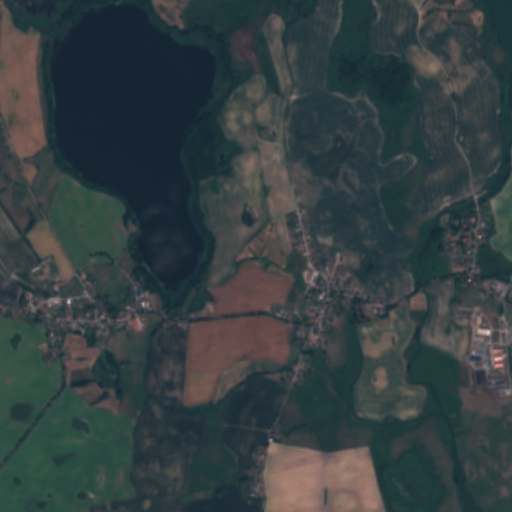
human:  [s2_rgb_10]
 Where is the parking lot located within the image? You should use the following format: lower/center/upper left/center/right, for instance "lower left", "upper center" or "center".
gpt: The parking lot is located in the center right of the image.
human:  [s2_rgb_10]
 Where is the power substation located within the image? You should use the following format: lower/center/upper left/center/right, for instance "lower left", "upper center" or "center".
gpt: The power substation is located in the center left of the image.
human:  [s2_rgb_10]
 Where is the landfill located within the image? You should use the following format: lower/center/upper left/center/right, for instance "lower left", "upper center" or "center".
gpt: There is no landfill in the image.